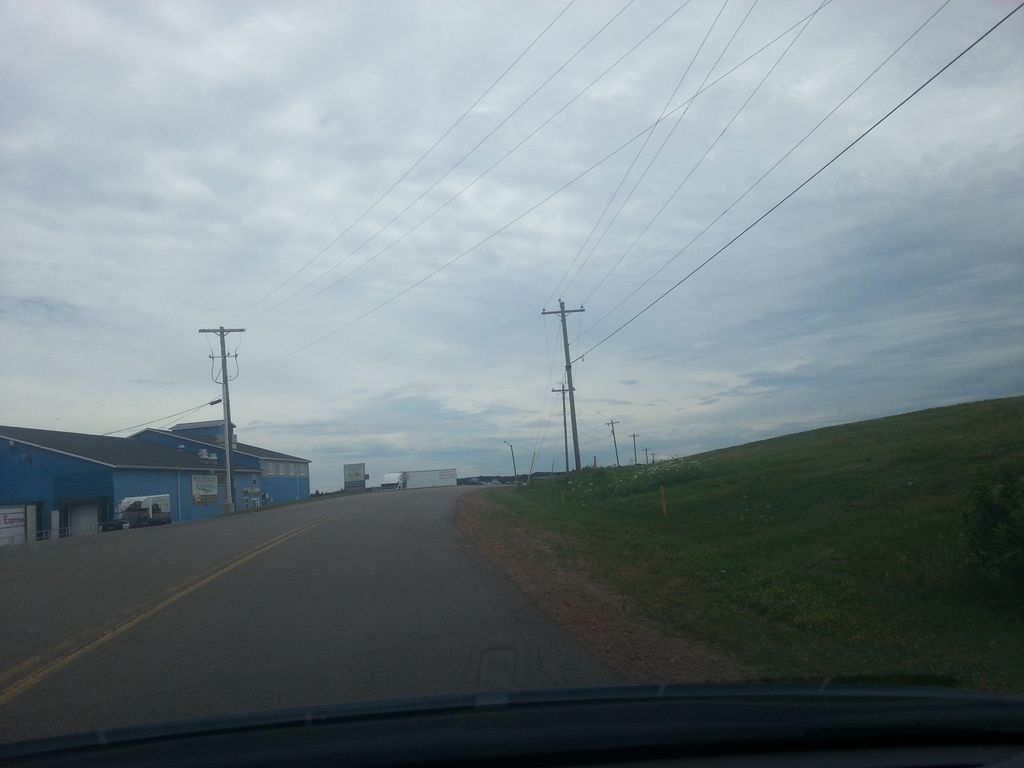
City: charlottetown